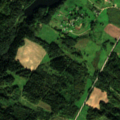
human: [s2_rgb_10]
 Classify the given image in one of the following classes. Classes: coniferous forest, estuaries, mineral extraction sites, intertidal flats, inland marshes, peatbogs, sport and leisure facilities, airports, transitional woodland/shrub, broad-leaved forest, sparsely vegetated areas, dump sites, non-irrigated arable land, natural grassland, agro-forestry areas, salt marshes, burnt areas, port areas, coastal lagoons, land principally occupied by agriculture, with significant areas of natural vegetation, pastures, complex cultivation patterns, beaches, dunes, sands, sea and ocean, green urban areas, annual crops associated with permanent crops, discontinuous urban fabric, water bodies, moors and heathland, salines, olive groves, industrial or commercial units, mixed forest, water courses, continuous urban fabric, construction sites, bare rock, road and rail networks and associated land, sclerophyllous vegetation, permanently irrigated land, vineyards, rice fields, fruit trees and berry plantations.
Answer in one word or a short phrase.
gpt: discontinuous urban fabric, pastures, complex cultivation patterns, mixed forest, transitional woodland/shrub